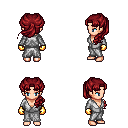
a pixel art fantasy rpg character, female body template, human, light skin, white robe, gold greaves, brunette princess hairstyle, gold gloves, four views (front, back, left, right), 2x2 character sprite sheet, small pixel art, hard edges, no anti-aliasing